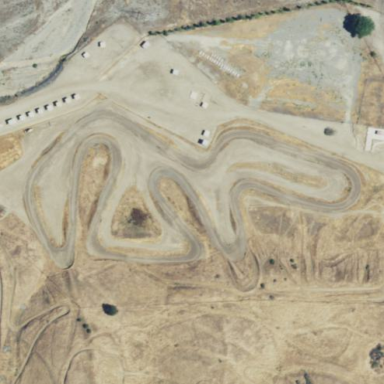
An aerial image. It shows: Unpaved raceway designed for motocross sport.